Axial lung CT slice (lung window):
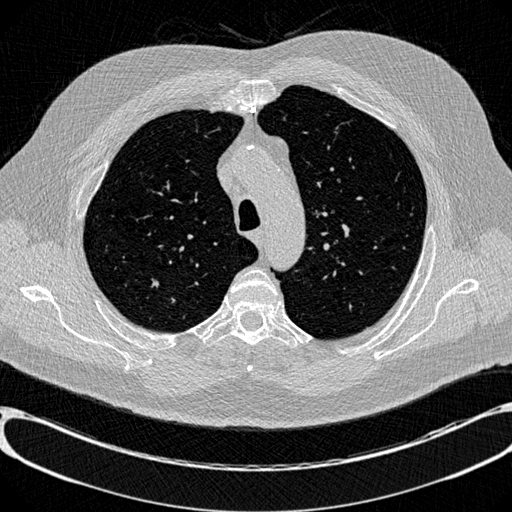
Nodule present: no